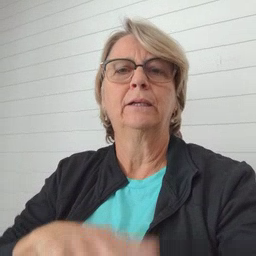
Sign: weus